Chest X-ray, PA view. Patient: 59 years old, sex F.
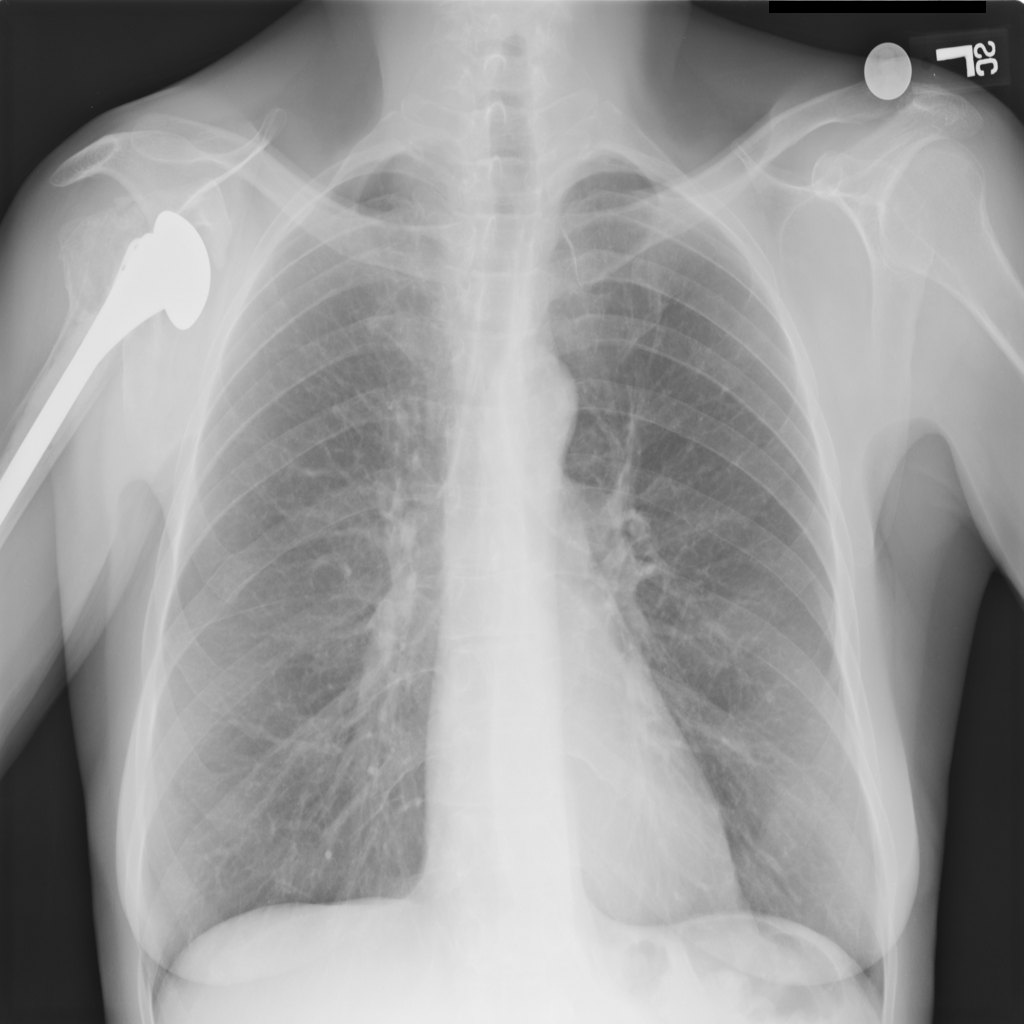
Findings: No Finding